Question: Trying to add 3 panels i created to a frame in Java with the JSplitPane. Have tried this with 2 panels, and that worked great, but with 3 it still does not do what i want.
Have read something about making 2 JSplitPanes and put the one in the other, but that does not actually work what i would like it to do.
My code shows that there are 3 panels, but the size are all wrong.. it should be filled out.
'''
frame = new JFrame(); // Create a new frame
frame.setVisible(true); // Makes it visible
frame.setSize(900, 500); // Sets size
frame.setTitle(""); // Sets title
frame.setDefaultCloseOperation(JFrame.EXIT_ON_CLOSE);
frame.setLocationRelativeTo(null); // Sets the window on the center of the screen
temp_panel = new JPanel(); // Creates new JPanel
water_panel = new JPanel(); // Creates new JPanel
power_panel = new JPanel(); // Creates new JPanel
temp_panel.setBackground(Color.decode("#2ecc71")); // Sets color
water_panel.setBackground(Color.decode("#3498db")); // Sets color
power_panel.setBackground(Color.decode("#f1c40f")); // Sets color
temp_label = new JLabel("This is Temperature");
water_label = new JLabel("This is Water consumption");
power_label = new JLabel("This is Power consumption");
// Add labels on panel
temp_panel.add(temp_label);
water_panel.add(water_label);
power_panel.add(power_label);
JSplitPane splitPaneLeft = new JSplitPane(JSplitPane.HORIZONTAL_SPLIT);
JSplitPane splitPaneRight = new JSplitPane(JSplitPane.HORIZONTAL_SPLIT);
splitPaneLeft.setLeftComponent( temp_panel );
splitPaneLeft.setRightComponent( water_panel );
splitPaneRight.setLeftComponent( splitPaneLeft );
splitPaneRight.setRightComponent( power_panel );
splitPaneLeft.setEnabled(false);
splitPaneLeft.setDividerSize(0);
splitPaneRight.setEnabled(false);
splitPaneRight.setDividerSize(0);
// put splitPaneRight onto a single panel
JPanel panelSplit = new JPanel();
panelSplit.add( splitPaneRight );
frame.add(panelSplit, BorderLayout.CENTER);
'''
It should look like this, but just with 3 panels with 3 different colors instead of 2!

Hope someone can help
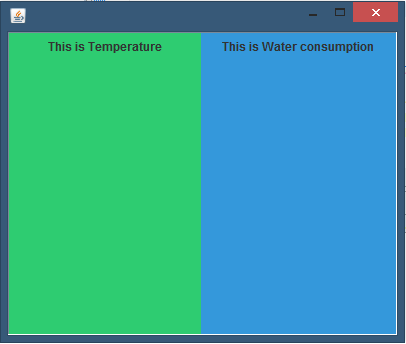
Answer: If you don't need to change the relative sizes of the components during runtime, don't use a JSplitPane. Instead create a container JPanel that uses GridLayout, say 'new GridLayout(1, 0)' for 1 row and variable number of columns, add your three colored JPanels to the GridLayout-using JPanel, and add this then to the JFrame.